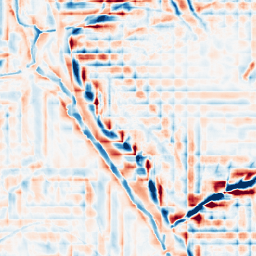
Category: wavelet
Decomposition family: wavelet_dwt
Decomposition parameters: wavelet: db2
level: 4
Upsampling method: cubic_mitchell
Upsampling parameters: scale: 2
Upsampling scale: 2